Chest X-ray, AP view. Patient: 35 years old, sex M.
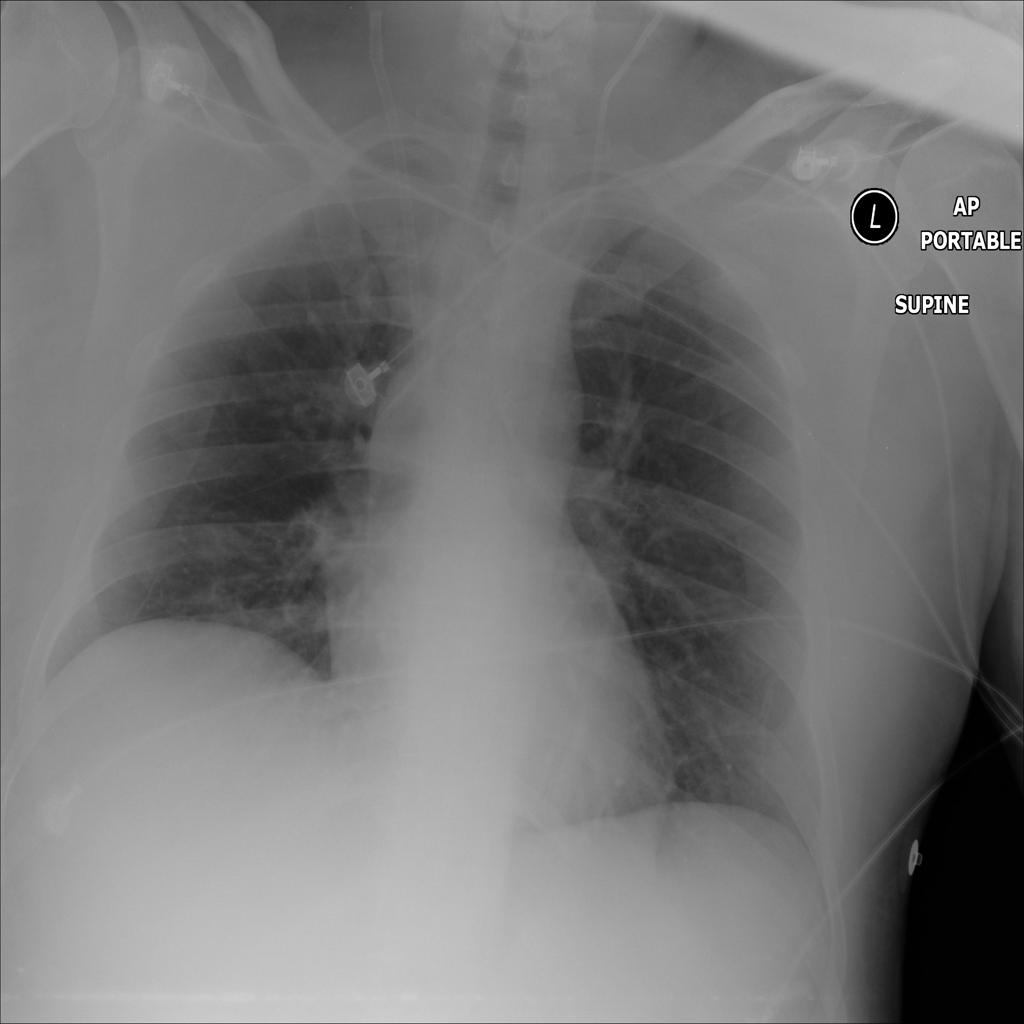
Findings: No Finding